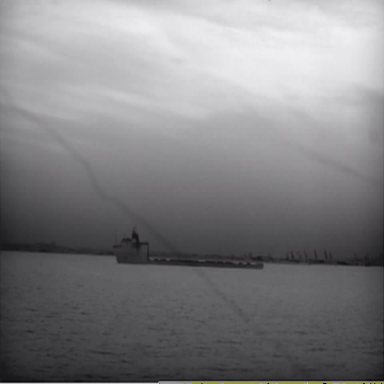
There is a liner in the infrared image.